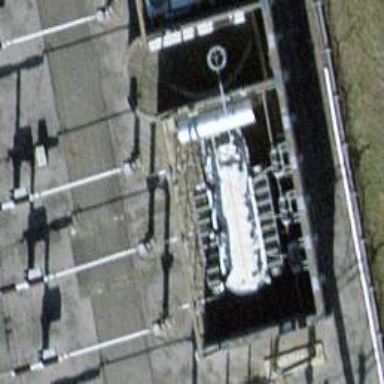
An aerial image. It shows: Transformer.